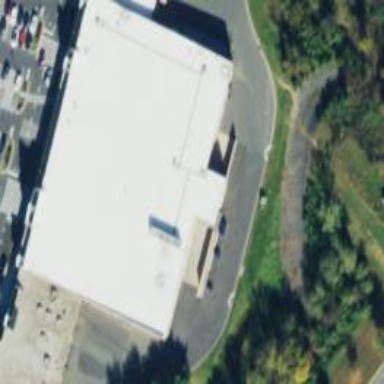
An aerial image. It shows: Supermarket located in building.